Question: I'm trying to chart the number of records for a certain given ID on an hourly basis from a MySQL database.
The problem I'm having is that if there are 0 records for the given ID during a given hour, I don't generate a data point for the table. This causes the table to interpolate between two counts if there
is no count between the hours.
ex: 4 records at 1pm, 0 records at 2pm, 2 records at 3pm. The table will draw a straight line between 4 and 2 so it would appear on the table that there were 3 records at 2pm when there were actually none.
I'm sure the reason is that I'm not providing null or 0 values for non-existent records but I'm not sure how to go about doing it.
Some info on the table:
'''
id int AI
TagNumber int
TimeStamp timestamp
BatteryStatus varchar
Location int
'''
Here is the php code I am using to count the number of instances of a given TagNumber on an hourly basis.
'''
$result = $mysqli->('SELECT hour(TimeStamp) as Hour, count(*) as Count FROM table WHERE Location = 1 AND TagNumber = <PHONE> GROUP BY Hour');
// The values here are hard coded for testing purposes.
$rows = array();
$table = array();
$table['cols'] = array(
array('label' => 'Hour', 'type' => 'number'),
array('label' => 'Count', 'type' => 'number')
);
while($row = mysqli_fetch_assoc($result)) {
$temp = array();
$temp[] = array('v' => (int) $row['Hour']);
$temp[] = array('v' => (int) $row['Count']);
$rows[] = array('c' => $temp);
}
$table['rows'] = $rows;
$jsonTable = json_encode($table);
'''
I then pass the json encoded table to google visualization api.
What I believe I need to do is set every hour between 1 and 24 that does not have a record returned from the mysql query set to 0, I just have no idea how to achieve that.
I tried initializing an array of Hours from 1 to 24 with 0 as the 'Count' value, but I'm definitely doing something wrong and the php is throwing errors.
The point at 12 should read 0, but instead it interpolates between 11 and 13.
Here is my chart with values:
- - - -
In this case, I would needs hours 1->9, 12, and 15->24 to show a 0.
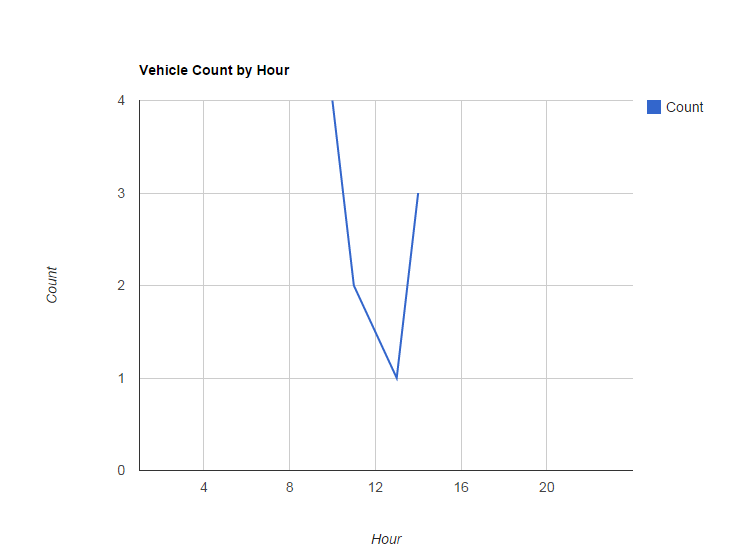
Answer: Try this:
'''
$result = $mysqli->('SELECT hour(TimeStamp) as Hour, count(*) as Count FROM table WHERE Location = 1 AND TagNumber = <PHONE> GROUP BY Hour');
// The values here are hard coded for testing purposes.
$rows = array();
$table = array();
$table['cols'] = array(
array('label' => 'Hour', 'type' => 'number'),
array('label' => 'Count', 'type' => 'number')
);
$hoursNotAvail = array(0,1,2,3,4,5,6,7,8,9,10,11,12,13,14,15,16,17,18,19,20,21,22,23);
while($row = mysqli_fetch_assoc($result)) {
$temp = array();
$temp[] = array('v' => (int) $row['Hour']);
$temp[] = array('v' => (int) $row['Count']);
$rows[] = array('c' => $temp);
$hoursNotAvail[(int) $row['Hour']] = -1;
}
foreach($hoursNotAvail as $k => $v){
if($v != -1){
$temp = array();
$temp[] = array('v' => $k);
$temp[] = array('v' => 0);
$rows[] = array('c' => $temp);
}
}
$table['rows'] = $rows;
$jsonTable = json_encode($table);
'''